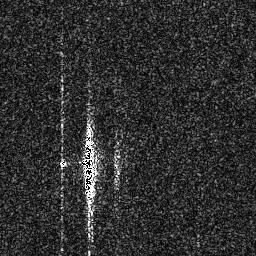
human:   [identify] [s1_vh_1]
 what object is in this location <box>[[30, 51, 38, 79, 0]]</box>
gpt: <ref>1 medium ship at the center</ref>